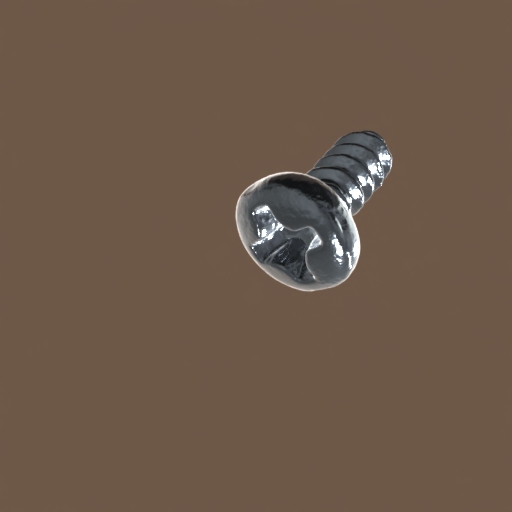
Label: screw